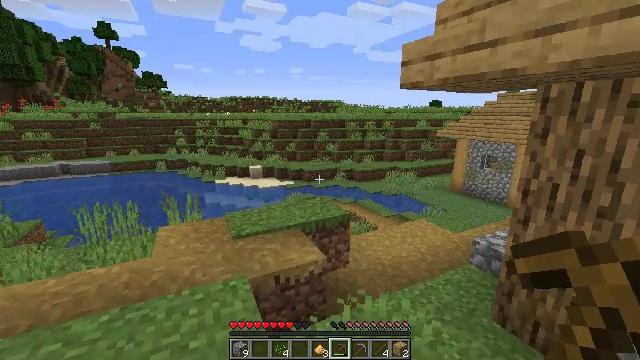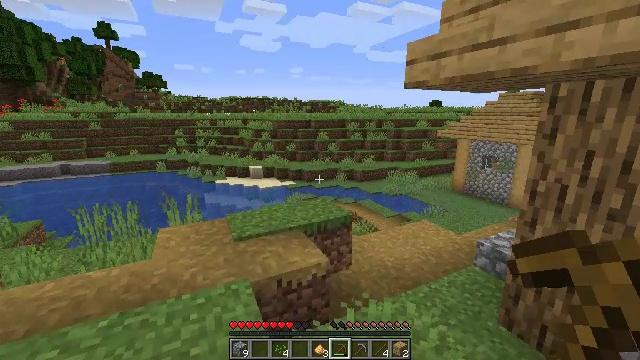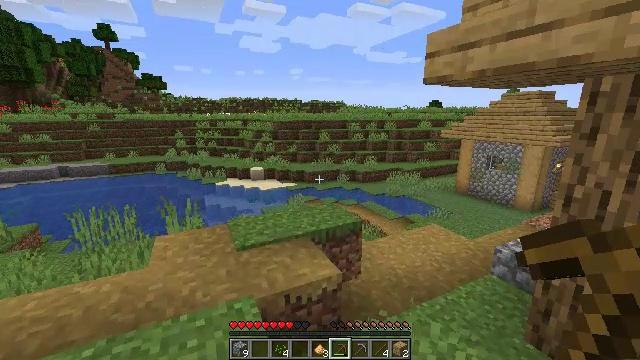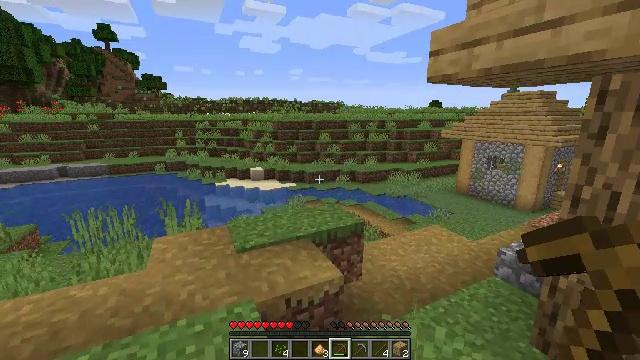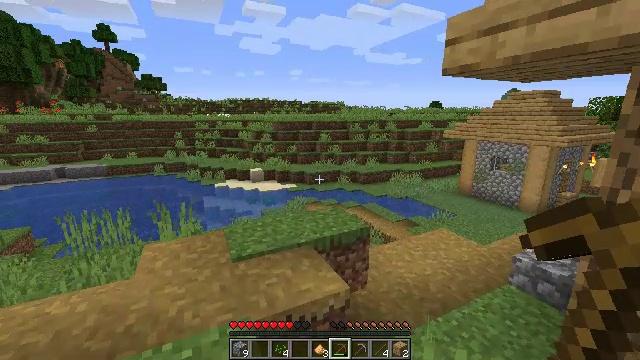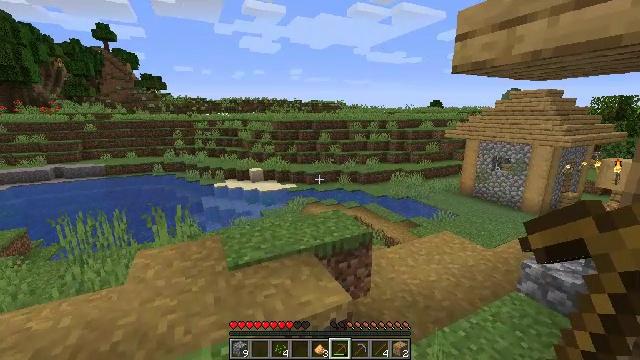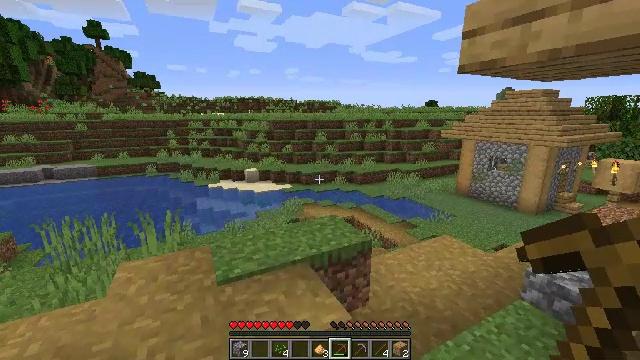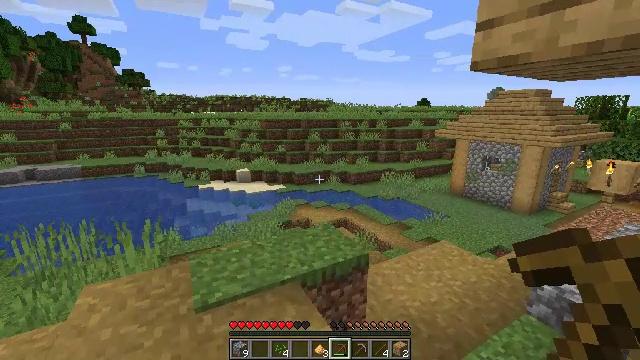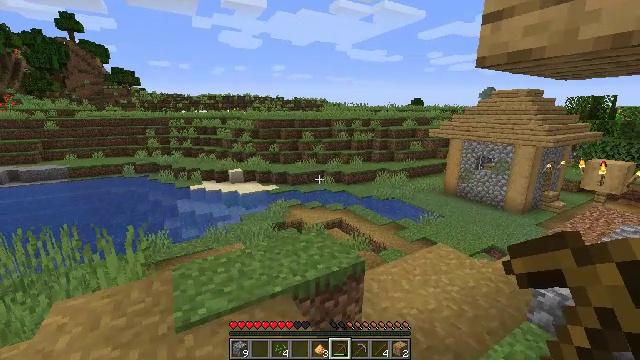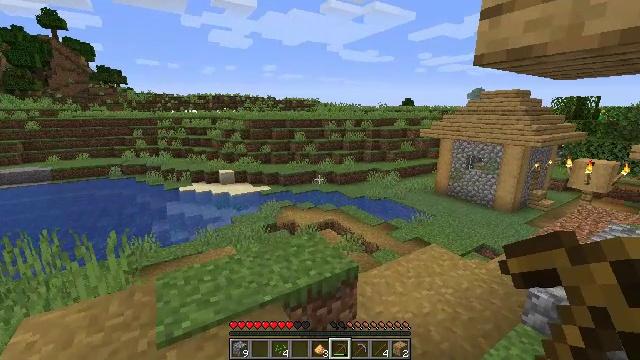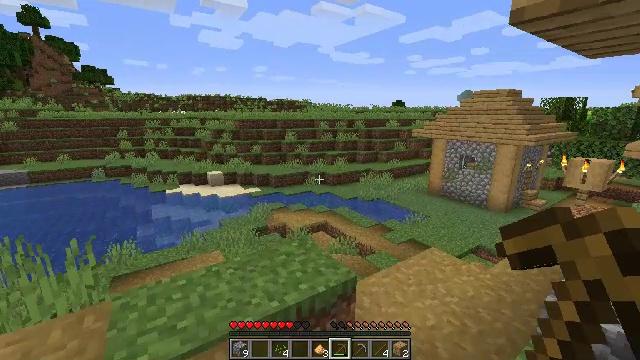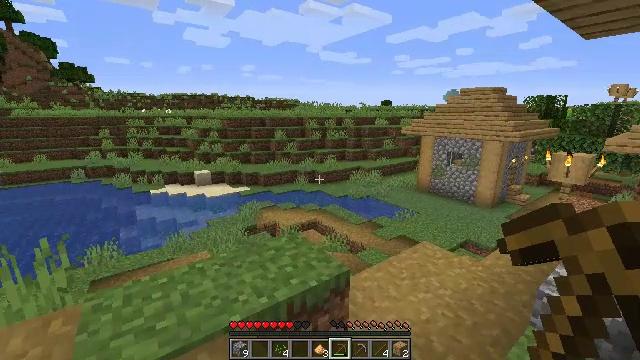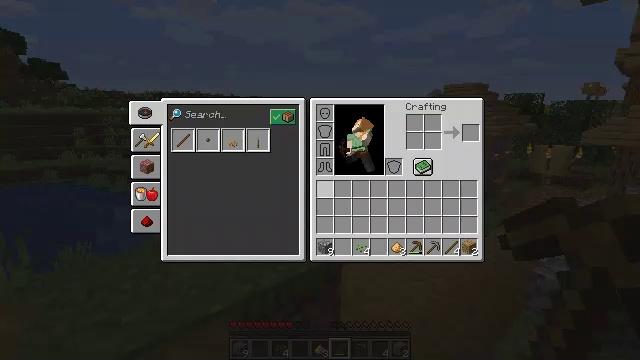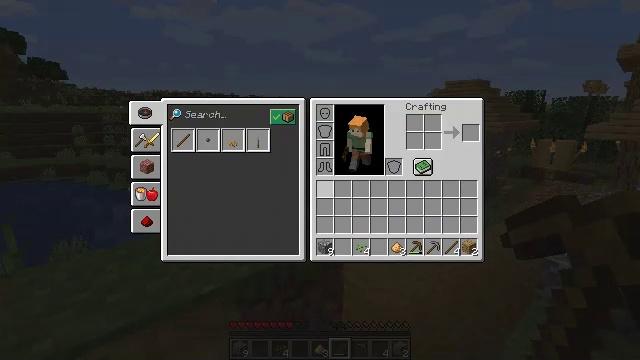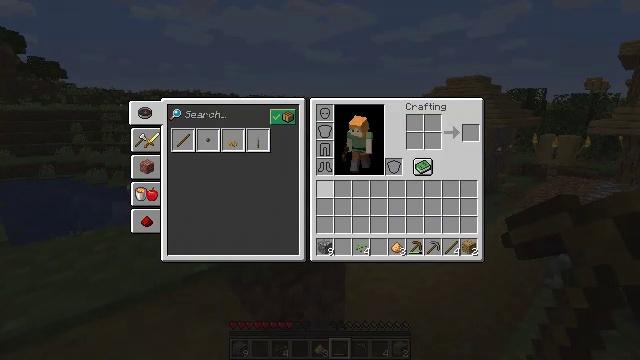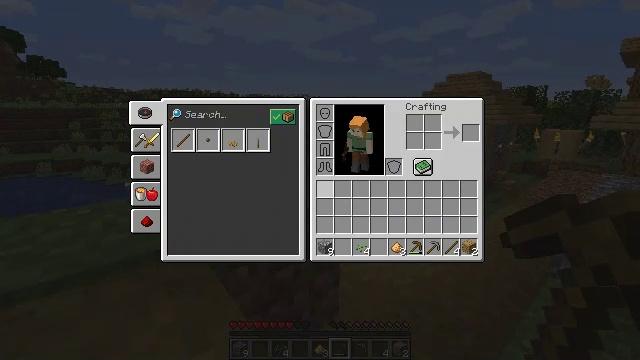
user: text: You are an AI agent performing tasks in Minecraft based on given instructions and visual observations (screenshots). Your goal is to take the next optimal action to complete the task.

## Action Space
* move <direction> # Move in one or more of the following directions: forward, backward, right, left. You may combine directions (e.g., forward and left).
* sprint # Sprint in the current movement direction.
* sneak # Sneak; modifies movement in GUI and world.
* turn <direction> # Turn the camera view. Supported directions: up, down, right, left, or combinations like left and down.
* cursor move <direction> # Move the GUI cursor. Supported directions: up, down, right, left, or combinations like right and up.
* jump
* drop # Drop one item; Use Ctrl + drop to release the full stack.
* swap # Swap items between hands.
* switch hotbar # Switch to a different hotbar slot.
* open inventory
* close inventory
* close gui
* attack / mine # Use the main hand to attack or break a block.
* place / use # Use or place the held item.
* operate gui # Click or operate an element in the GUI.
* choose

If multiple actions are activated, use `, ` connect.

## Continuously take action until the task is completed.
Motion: motion action
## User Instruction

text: Use materials to craft a lever.
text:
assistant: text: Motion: move forward
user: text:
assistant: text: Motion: move forward
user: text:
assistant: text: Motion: move forward
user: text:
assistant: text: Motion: move forward
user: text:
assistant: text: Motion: move forward
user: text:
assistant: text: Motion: move forward
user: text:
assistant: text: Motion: move forward, turn right
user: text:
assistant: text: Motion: move forward, turn right
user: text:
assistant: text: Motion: move forward, turn right
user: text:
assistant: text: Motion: move forward, turn right
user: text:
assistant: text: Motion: move forward, turn right
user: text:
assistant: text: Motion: move forward, turn right, close inventory
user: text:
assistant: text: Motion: move forward, close inventory
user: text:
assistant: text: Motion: move forward, close inventory
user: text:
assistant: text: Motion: move forward, close inventory
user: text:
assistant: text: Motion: move forward, turn right, close inventory
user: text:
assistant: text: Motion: move forward, turn right and down
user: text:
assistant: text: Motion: move forward, turn right and down
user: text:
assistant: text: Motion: move forward, turn right and down
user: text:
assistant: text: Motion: move forward
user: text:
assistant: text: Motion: move forward
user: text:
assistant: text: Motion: move forward, turn left
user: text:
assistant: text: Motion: move forward, turn left
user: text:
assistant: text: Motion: move forward, turn left
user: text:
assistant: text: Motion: move forward, turn left and up
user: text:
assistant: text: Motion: turn left and up
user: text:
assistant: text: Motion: turn left and up
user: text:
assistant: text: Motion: turn left
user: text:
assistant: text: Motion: turn left
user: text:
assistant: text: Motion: turn left